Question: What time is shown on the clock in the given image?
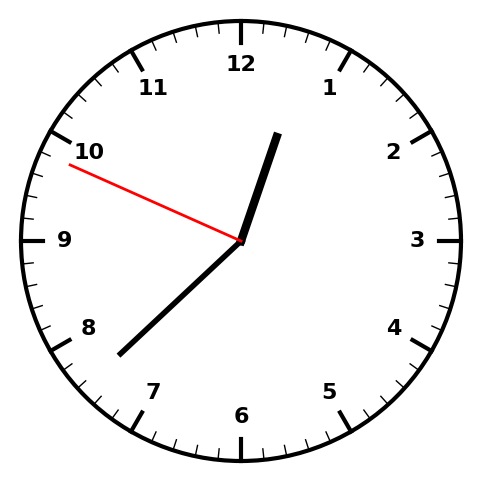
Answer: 12:37:49